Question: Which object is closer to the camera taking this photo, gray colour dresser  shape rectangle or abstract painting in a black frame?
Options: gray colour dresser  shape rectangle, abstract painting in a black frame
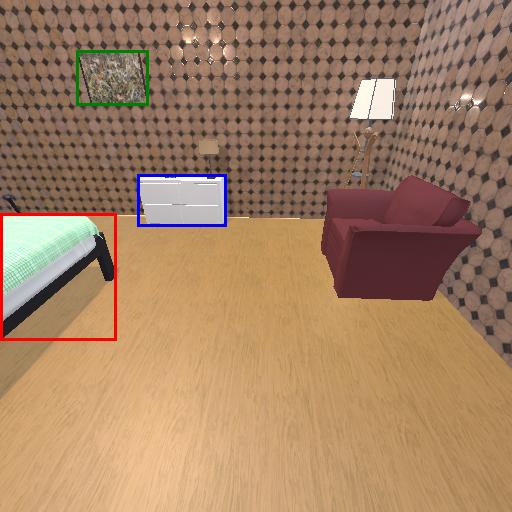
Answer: gray colour dresser  shape rectangle